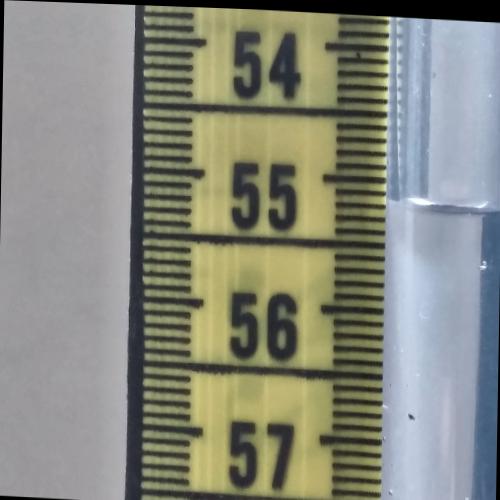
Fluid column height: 55.2 cm